Field crop: maize
Growth stage: 2
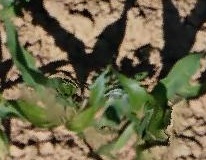
Species: maize